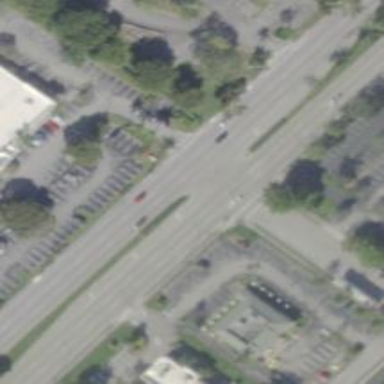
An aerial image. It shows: Uncontrolled road crossing with markings in the form of lines.